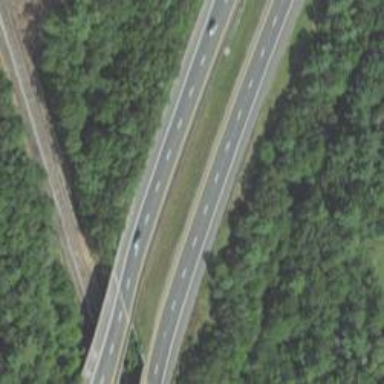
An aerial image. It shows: Motorway.